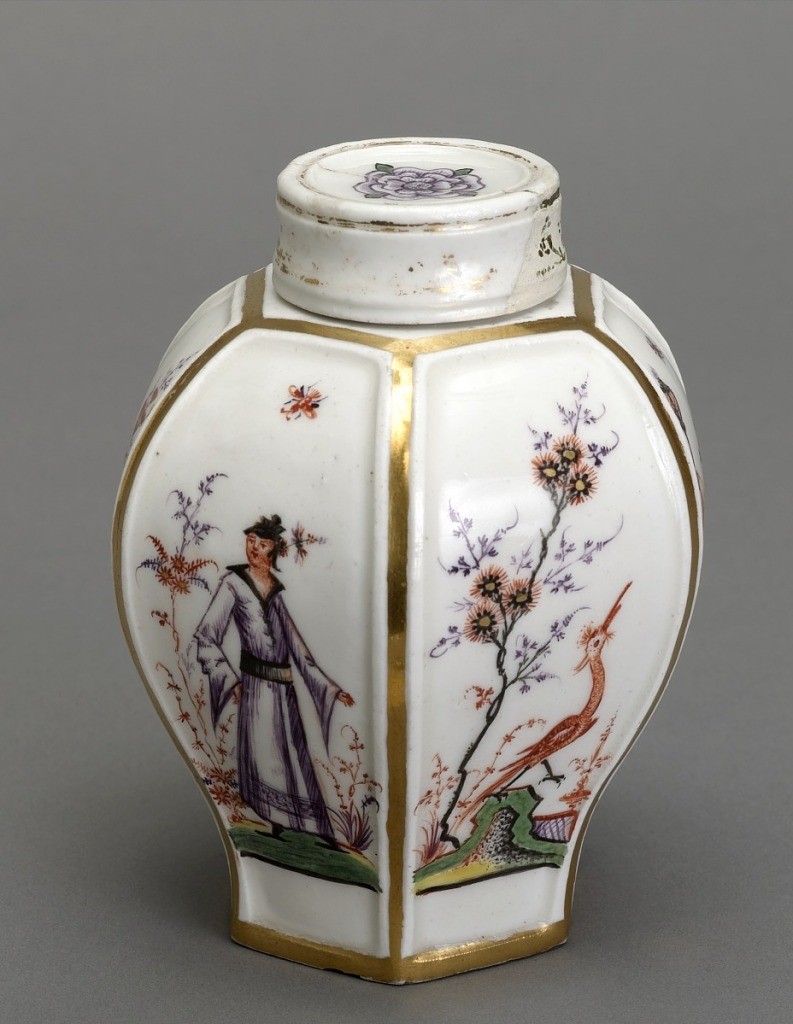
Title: Hexagonal Balustrade Tea Caddy
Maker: Meissen Porcelain Manufactory, German, active from 1710 to the present
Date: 1725–1740
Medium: hard paste porcelain, vitreous enamel, gold
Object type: tea caddy
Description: A white tea caddy with a bulbous shoulder and simple cup-like lid. Tea caddy outlined in gilt with painted birds, flowers and figure on the sides.